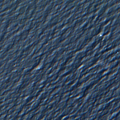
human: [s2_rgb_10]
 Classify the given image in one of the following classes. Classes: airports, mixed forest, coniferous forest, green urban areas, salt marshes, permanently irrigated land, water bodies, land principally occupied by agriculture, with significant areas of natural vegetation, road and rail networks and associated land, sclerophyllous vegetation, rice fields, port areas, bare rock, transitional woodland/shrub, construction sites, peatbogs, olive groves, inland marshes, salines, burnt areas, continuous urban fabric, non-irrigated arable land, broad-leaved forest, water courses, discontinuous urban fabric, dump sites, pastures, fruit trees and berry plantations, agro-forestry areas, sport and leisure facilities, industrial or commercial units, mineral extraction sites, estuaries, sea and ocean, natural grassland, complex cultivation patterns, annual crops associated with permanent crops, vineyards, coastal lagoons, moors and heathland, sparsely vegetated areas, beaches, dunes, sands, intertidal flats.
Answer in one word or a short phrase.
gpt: sea and ocean